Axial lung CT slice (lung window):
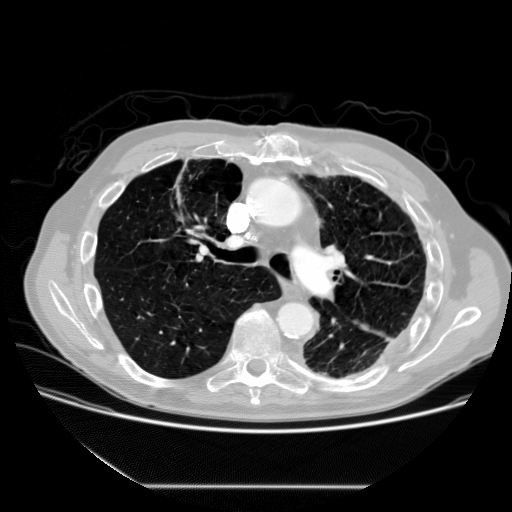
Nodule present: no